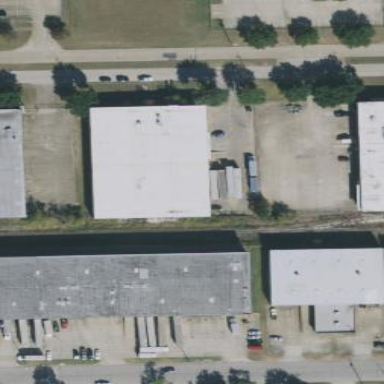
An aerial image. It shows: Warehouse building.